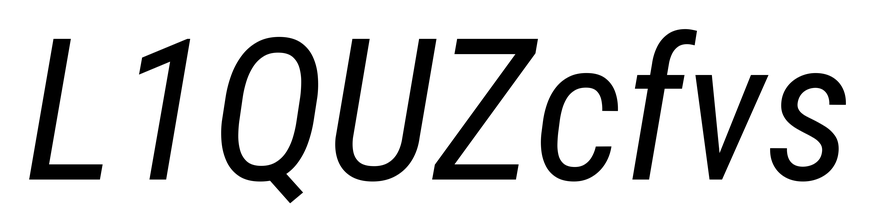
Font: Roboto-Italic_Condensed_Italic